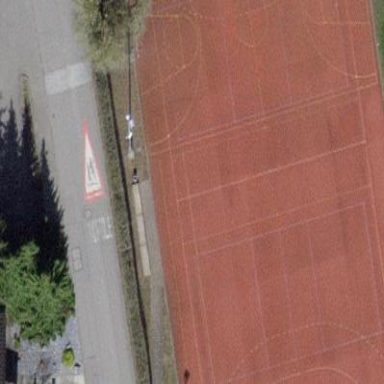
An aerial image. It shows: Multi-sport pitch for leisure land activities.